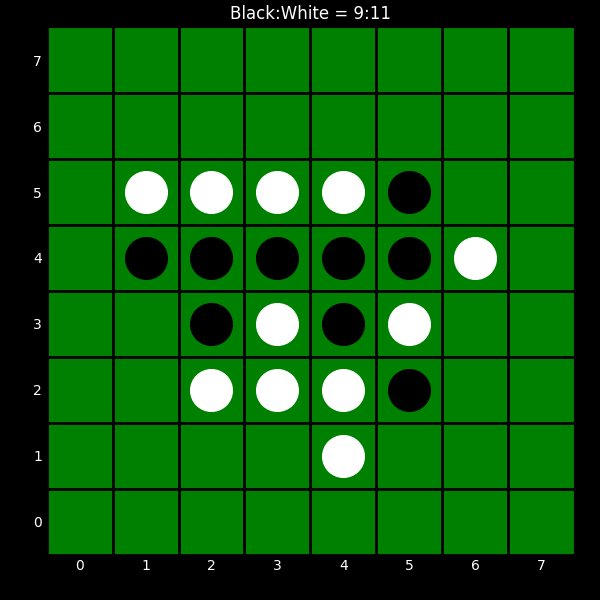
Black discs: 9
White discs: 11